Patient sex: M
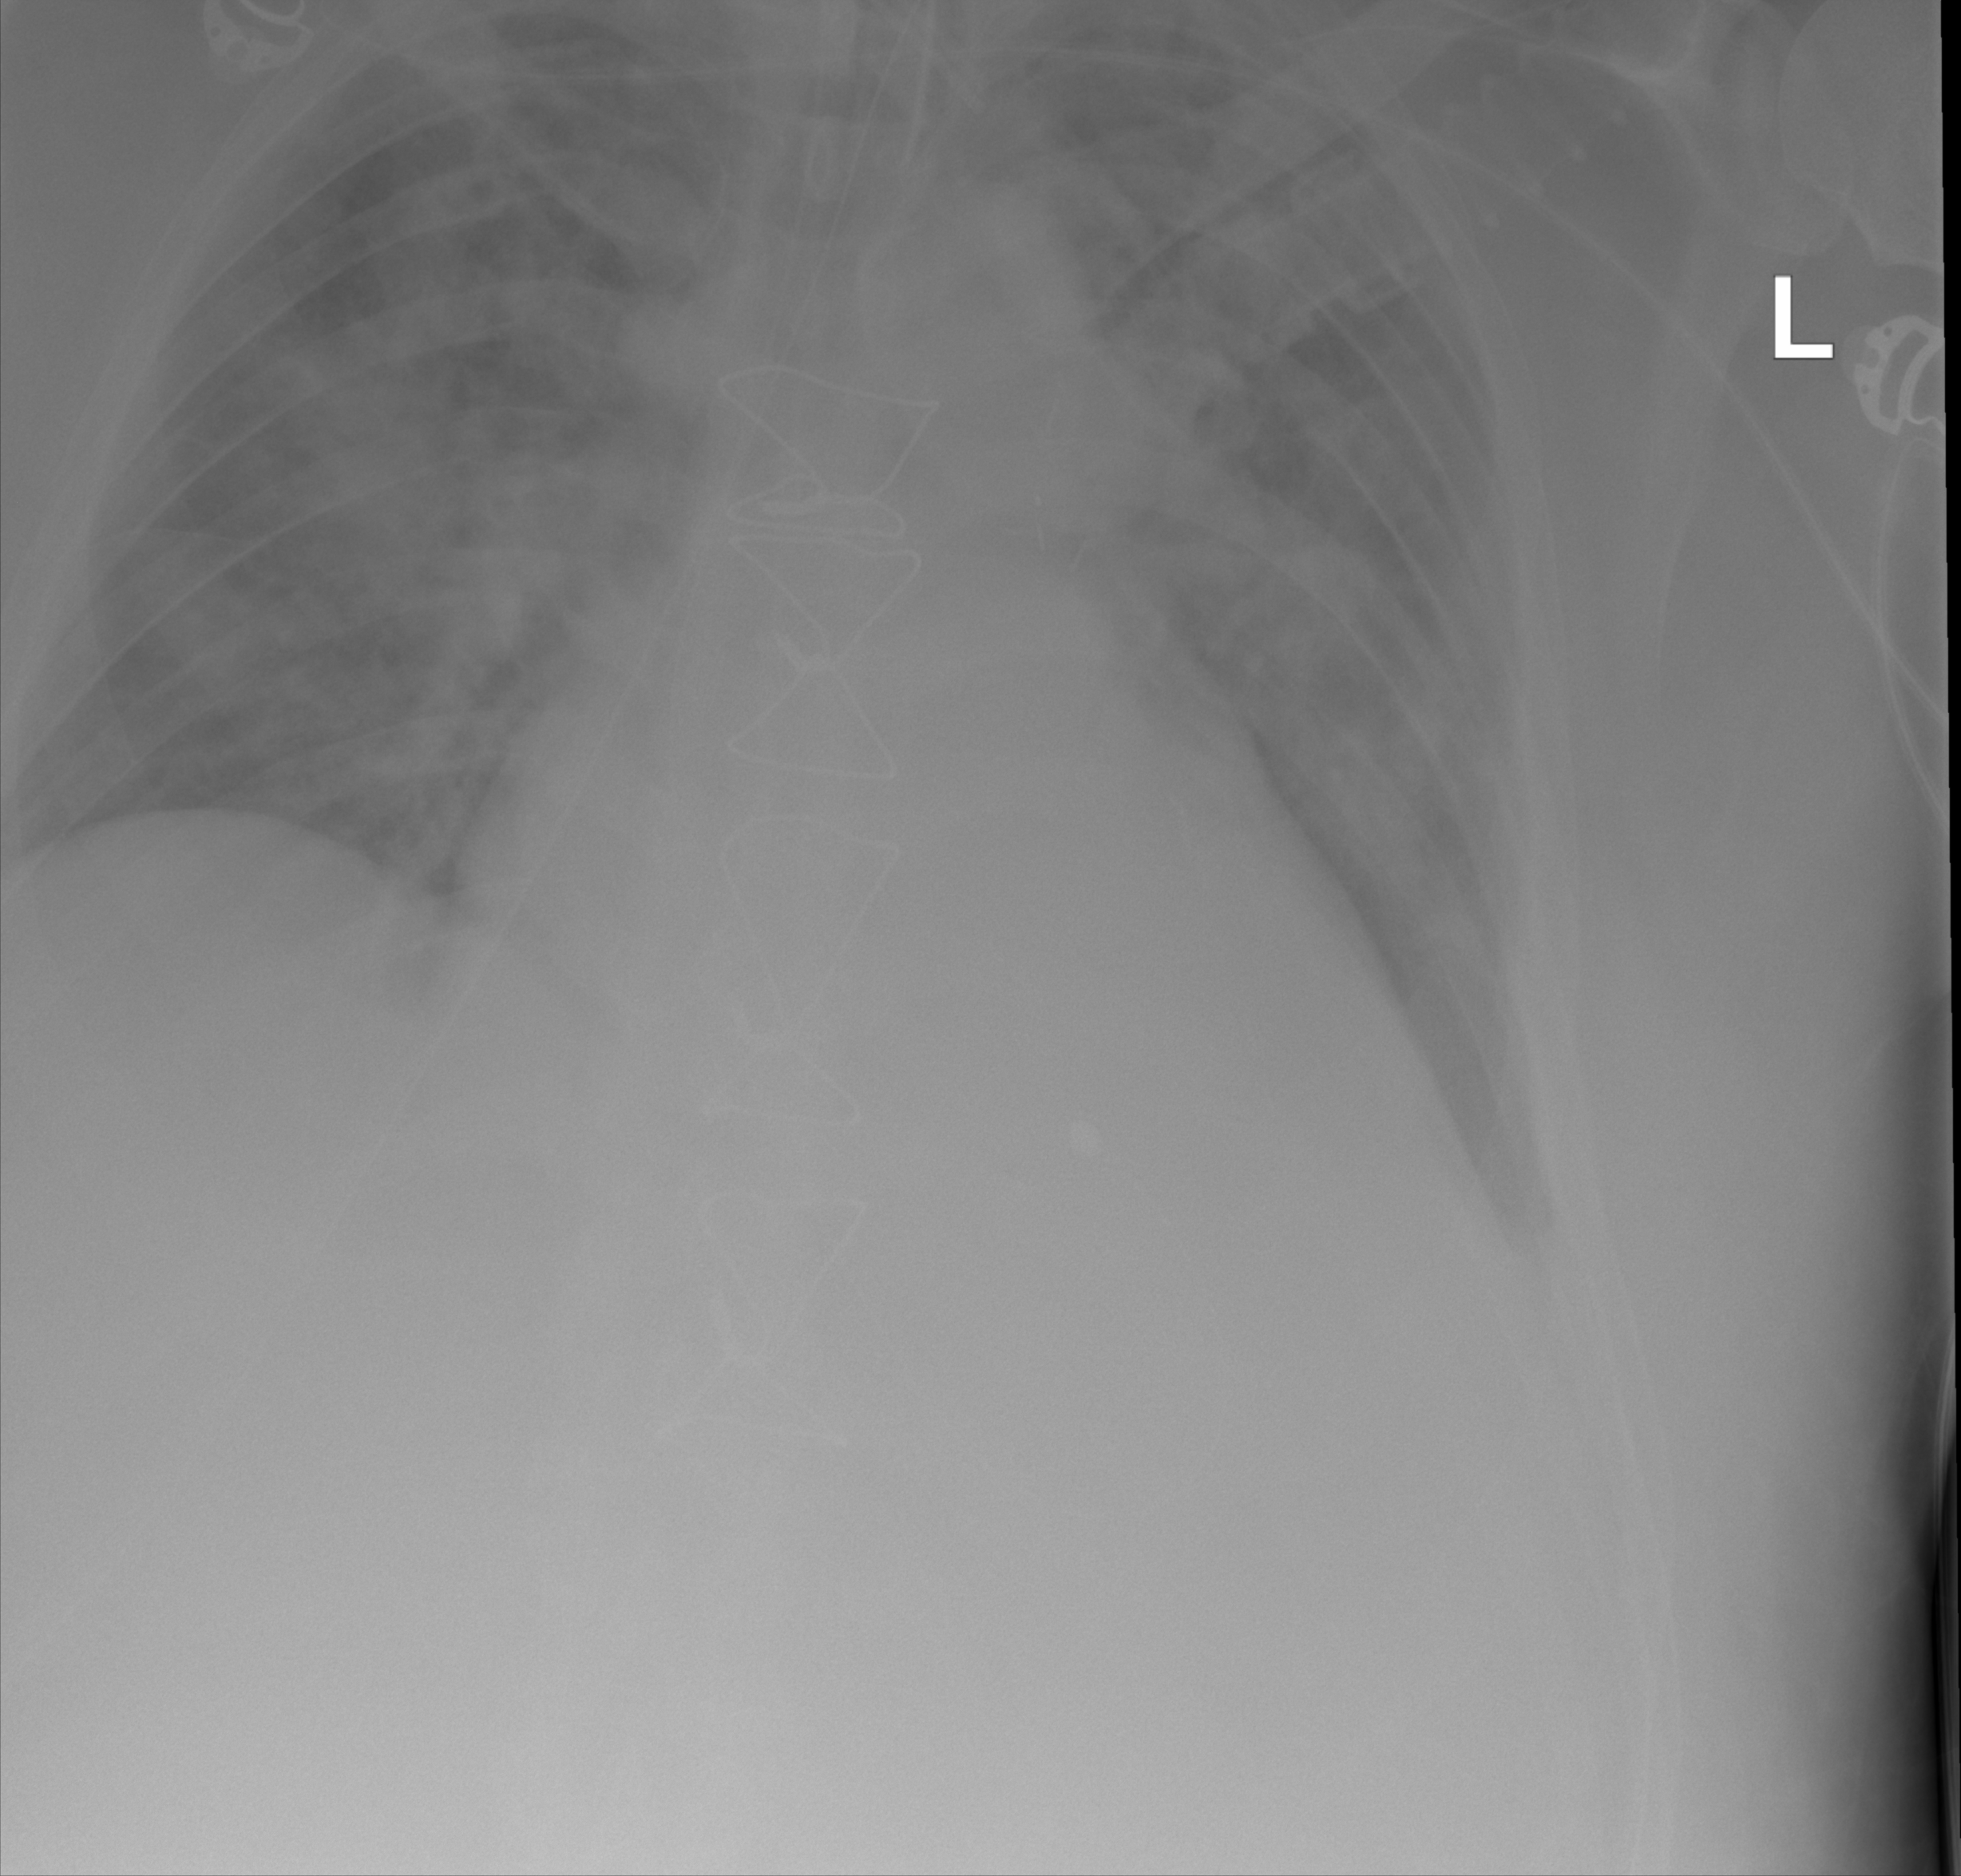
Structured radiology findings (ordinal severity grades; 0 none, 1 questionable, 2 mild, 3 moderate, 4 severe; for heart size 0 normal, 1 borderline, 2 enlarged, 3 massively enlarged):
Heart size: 2
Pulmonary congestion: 3
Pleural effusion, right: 0
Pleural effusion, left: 2
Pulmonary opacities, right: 3
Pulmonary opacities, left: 2
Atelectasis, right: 2
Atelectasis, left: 2